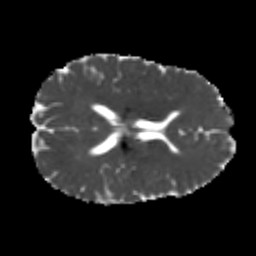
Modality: MD
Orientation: axial
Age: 26
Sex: female
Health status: healthy
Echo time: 0.074 s